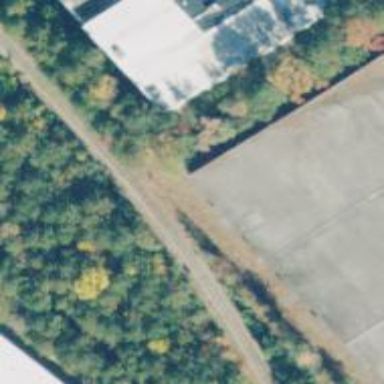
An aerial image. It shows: Disused railway spur line.